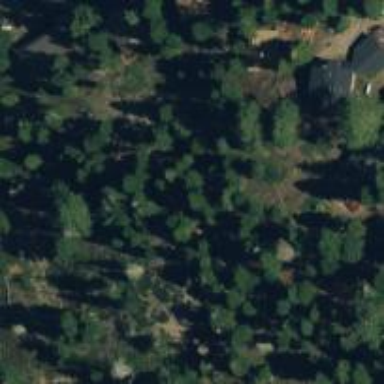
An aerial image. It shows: Evergreen woodland with needle-leaved trees.